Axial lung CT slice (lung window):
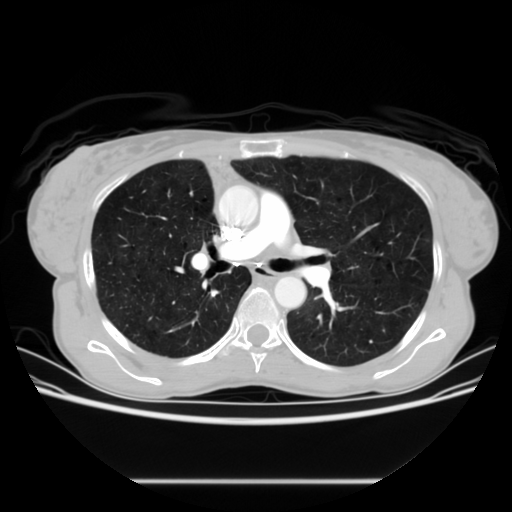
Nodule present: no